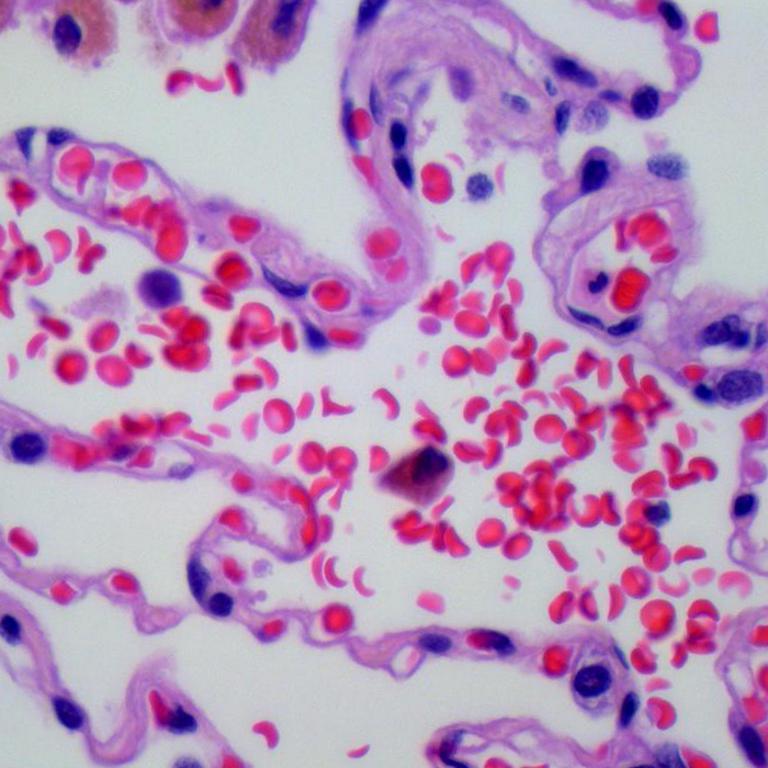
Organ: lung
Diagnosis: benign